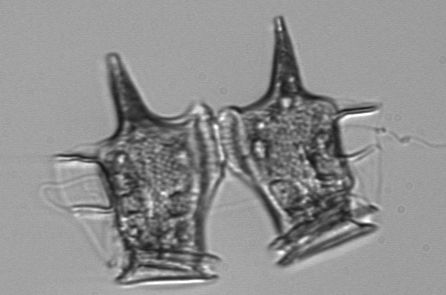
Label: Dinophysis_tripos